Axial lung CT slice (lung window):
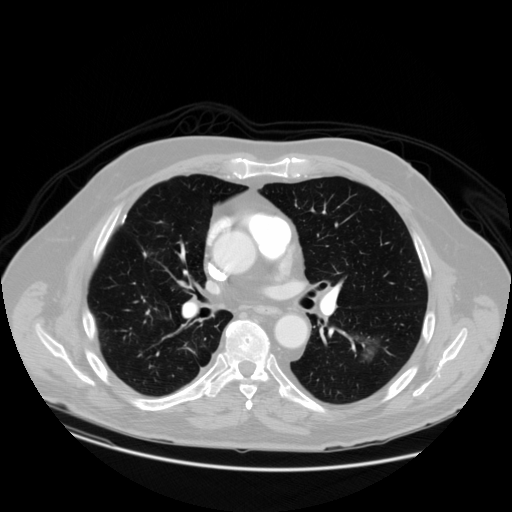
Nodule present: yes
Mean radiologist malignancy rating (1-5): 2